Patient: sex M, age 60
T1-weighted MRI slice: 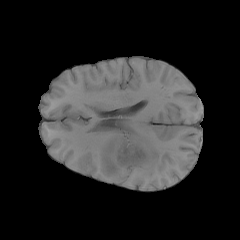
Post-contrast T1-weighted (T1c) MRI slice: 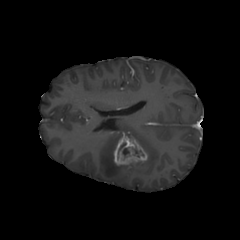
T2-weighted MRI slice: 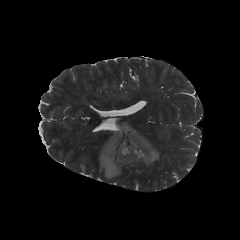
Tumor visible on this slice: yes
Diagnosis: Glioblastoma, IDH-wildtype
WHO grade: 4